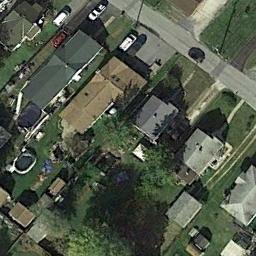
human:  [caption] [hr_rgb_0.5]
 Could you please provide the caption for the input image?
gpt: There are many big trees in the medium-sized residential area .

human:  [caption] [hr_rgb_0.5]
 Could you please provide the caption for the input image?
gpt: The medium residential is on the grass next to the road .

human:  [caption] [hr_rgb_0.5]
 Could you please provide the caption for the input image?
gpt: The medium residential area has some neatly arranged houses on the grass and a road goes through the medium residential area .

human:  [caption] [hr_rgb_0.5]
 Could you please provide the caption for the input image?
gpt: Many buildings of different shapes are in medium residential area .

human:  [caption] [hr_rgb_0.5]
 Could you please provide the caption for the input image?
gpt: There are some buildings on green lawns on the medium residential area .